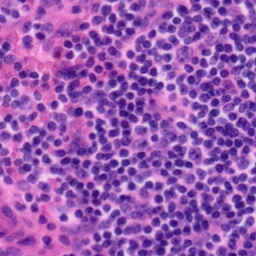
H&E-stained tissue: Tonsil